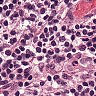
Metastatic tissue present: no